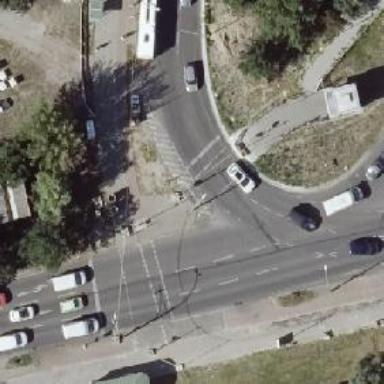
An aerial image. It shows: Road crossing with traffic signals.